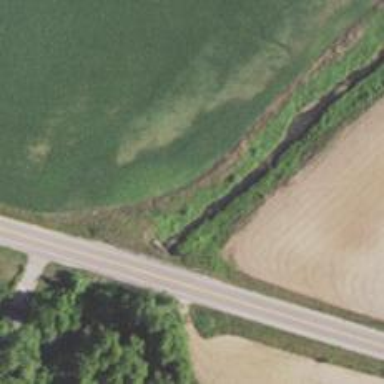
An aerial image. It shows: Culvert tunnel under creek.